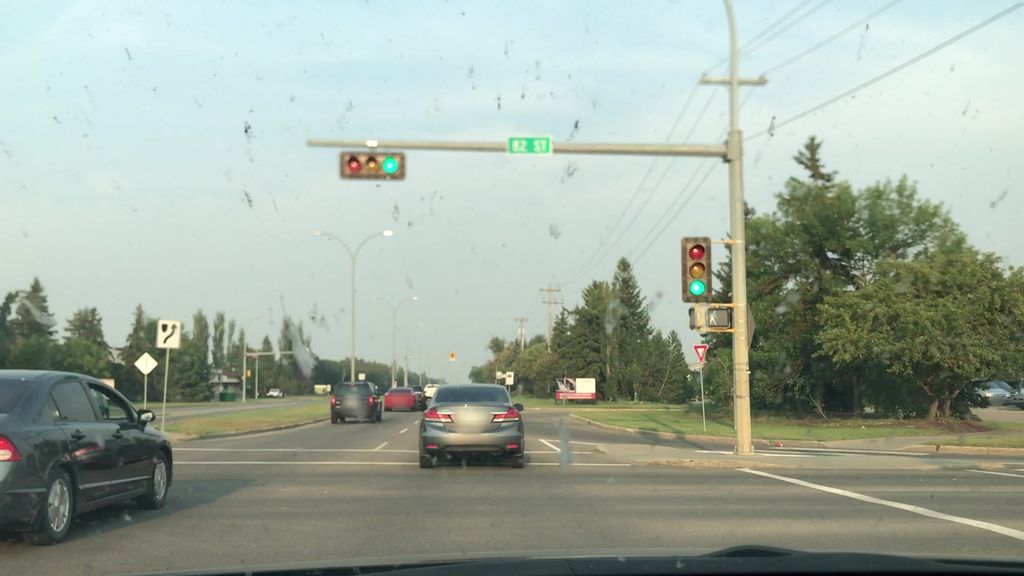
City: edmonton